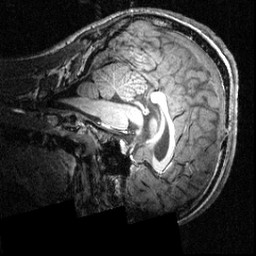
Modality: T1w
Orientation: sagittal
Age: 18
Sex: male
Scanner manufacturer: siemens
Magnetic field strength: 3.951 T
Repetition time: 1.5 s
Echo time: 0.00335 s